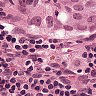
Metastatic tissue present: yes